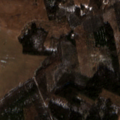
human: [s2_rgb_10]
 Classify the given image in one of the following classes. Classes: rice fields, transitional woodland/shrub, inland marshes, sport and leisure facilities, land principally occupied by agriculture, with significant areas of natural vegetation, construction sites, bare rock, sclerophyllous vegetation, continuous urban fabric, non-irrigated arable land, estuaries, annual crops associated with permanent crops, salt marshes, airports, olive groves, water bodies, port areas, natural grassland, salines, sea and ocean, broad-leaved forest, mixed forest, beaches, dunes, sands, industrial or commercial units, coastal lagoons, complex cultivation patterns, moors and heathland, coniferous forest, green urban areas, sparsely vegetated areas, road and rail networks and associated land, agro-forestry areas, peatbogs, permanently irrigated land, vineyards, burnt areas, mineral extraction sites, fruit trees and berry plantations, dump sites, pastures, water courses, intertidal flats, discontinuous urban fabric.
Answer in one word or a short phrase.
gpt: non-irrigated arable land, broad-leaved forest, coniferous forest, mixed forest, transitional woodland/shrub